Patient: sex M, age 58
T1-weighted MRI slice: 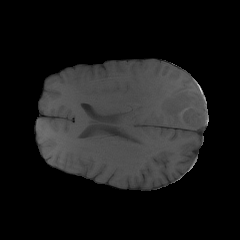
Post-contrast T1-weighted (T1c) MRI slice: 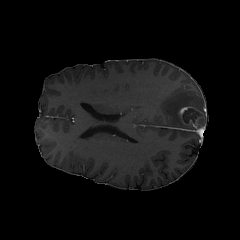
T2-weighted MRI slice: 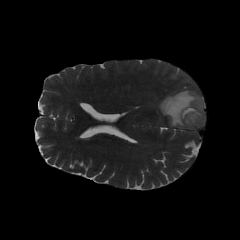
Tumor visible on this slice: yes
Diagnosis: Glioblastoma, IDH-wildtype
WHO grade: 4